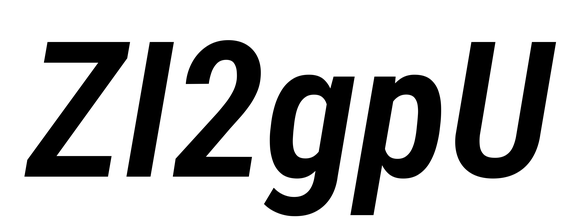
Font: Roboto-Italic_Condensed_SemiBold_Italic